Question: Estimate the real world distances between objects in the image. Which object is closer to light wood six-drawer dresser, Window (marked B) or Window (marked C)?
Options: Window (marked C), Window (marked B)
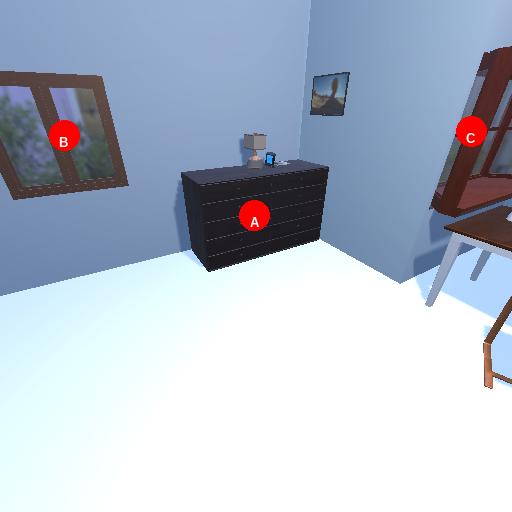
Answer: Window (marked C)